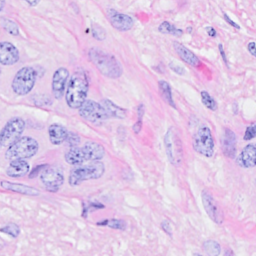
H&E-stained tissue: Breast